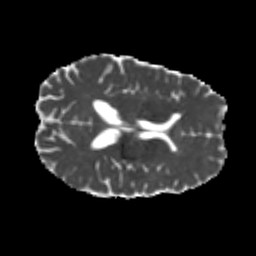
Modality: MD
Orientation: axial
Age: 23
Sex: male
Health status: healthy
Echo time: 0.074 s